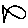
Label: fish